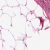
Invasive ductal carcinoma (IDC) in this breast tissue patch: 0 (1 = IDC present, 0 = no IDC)